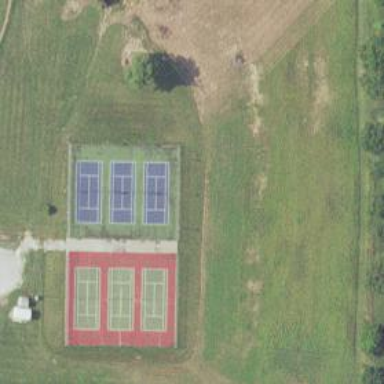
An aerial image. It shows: Tennis court on pitch.